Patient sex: F
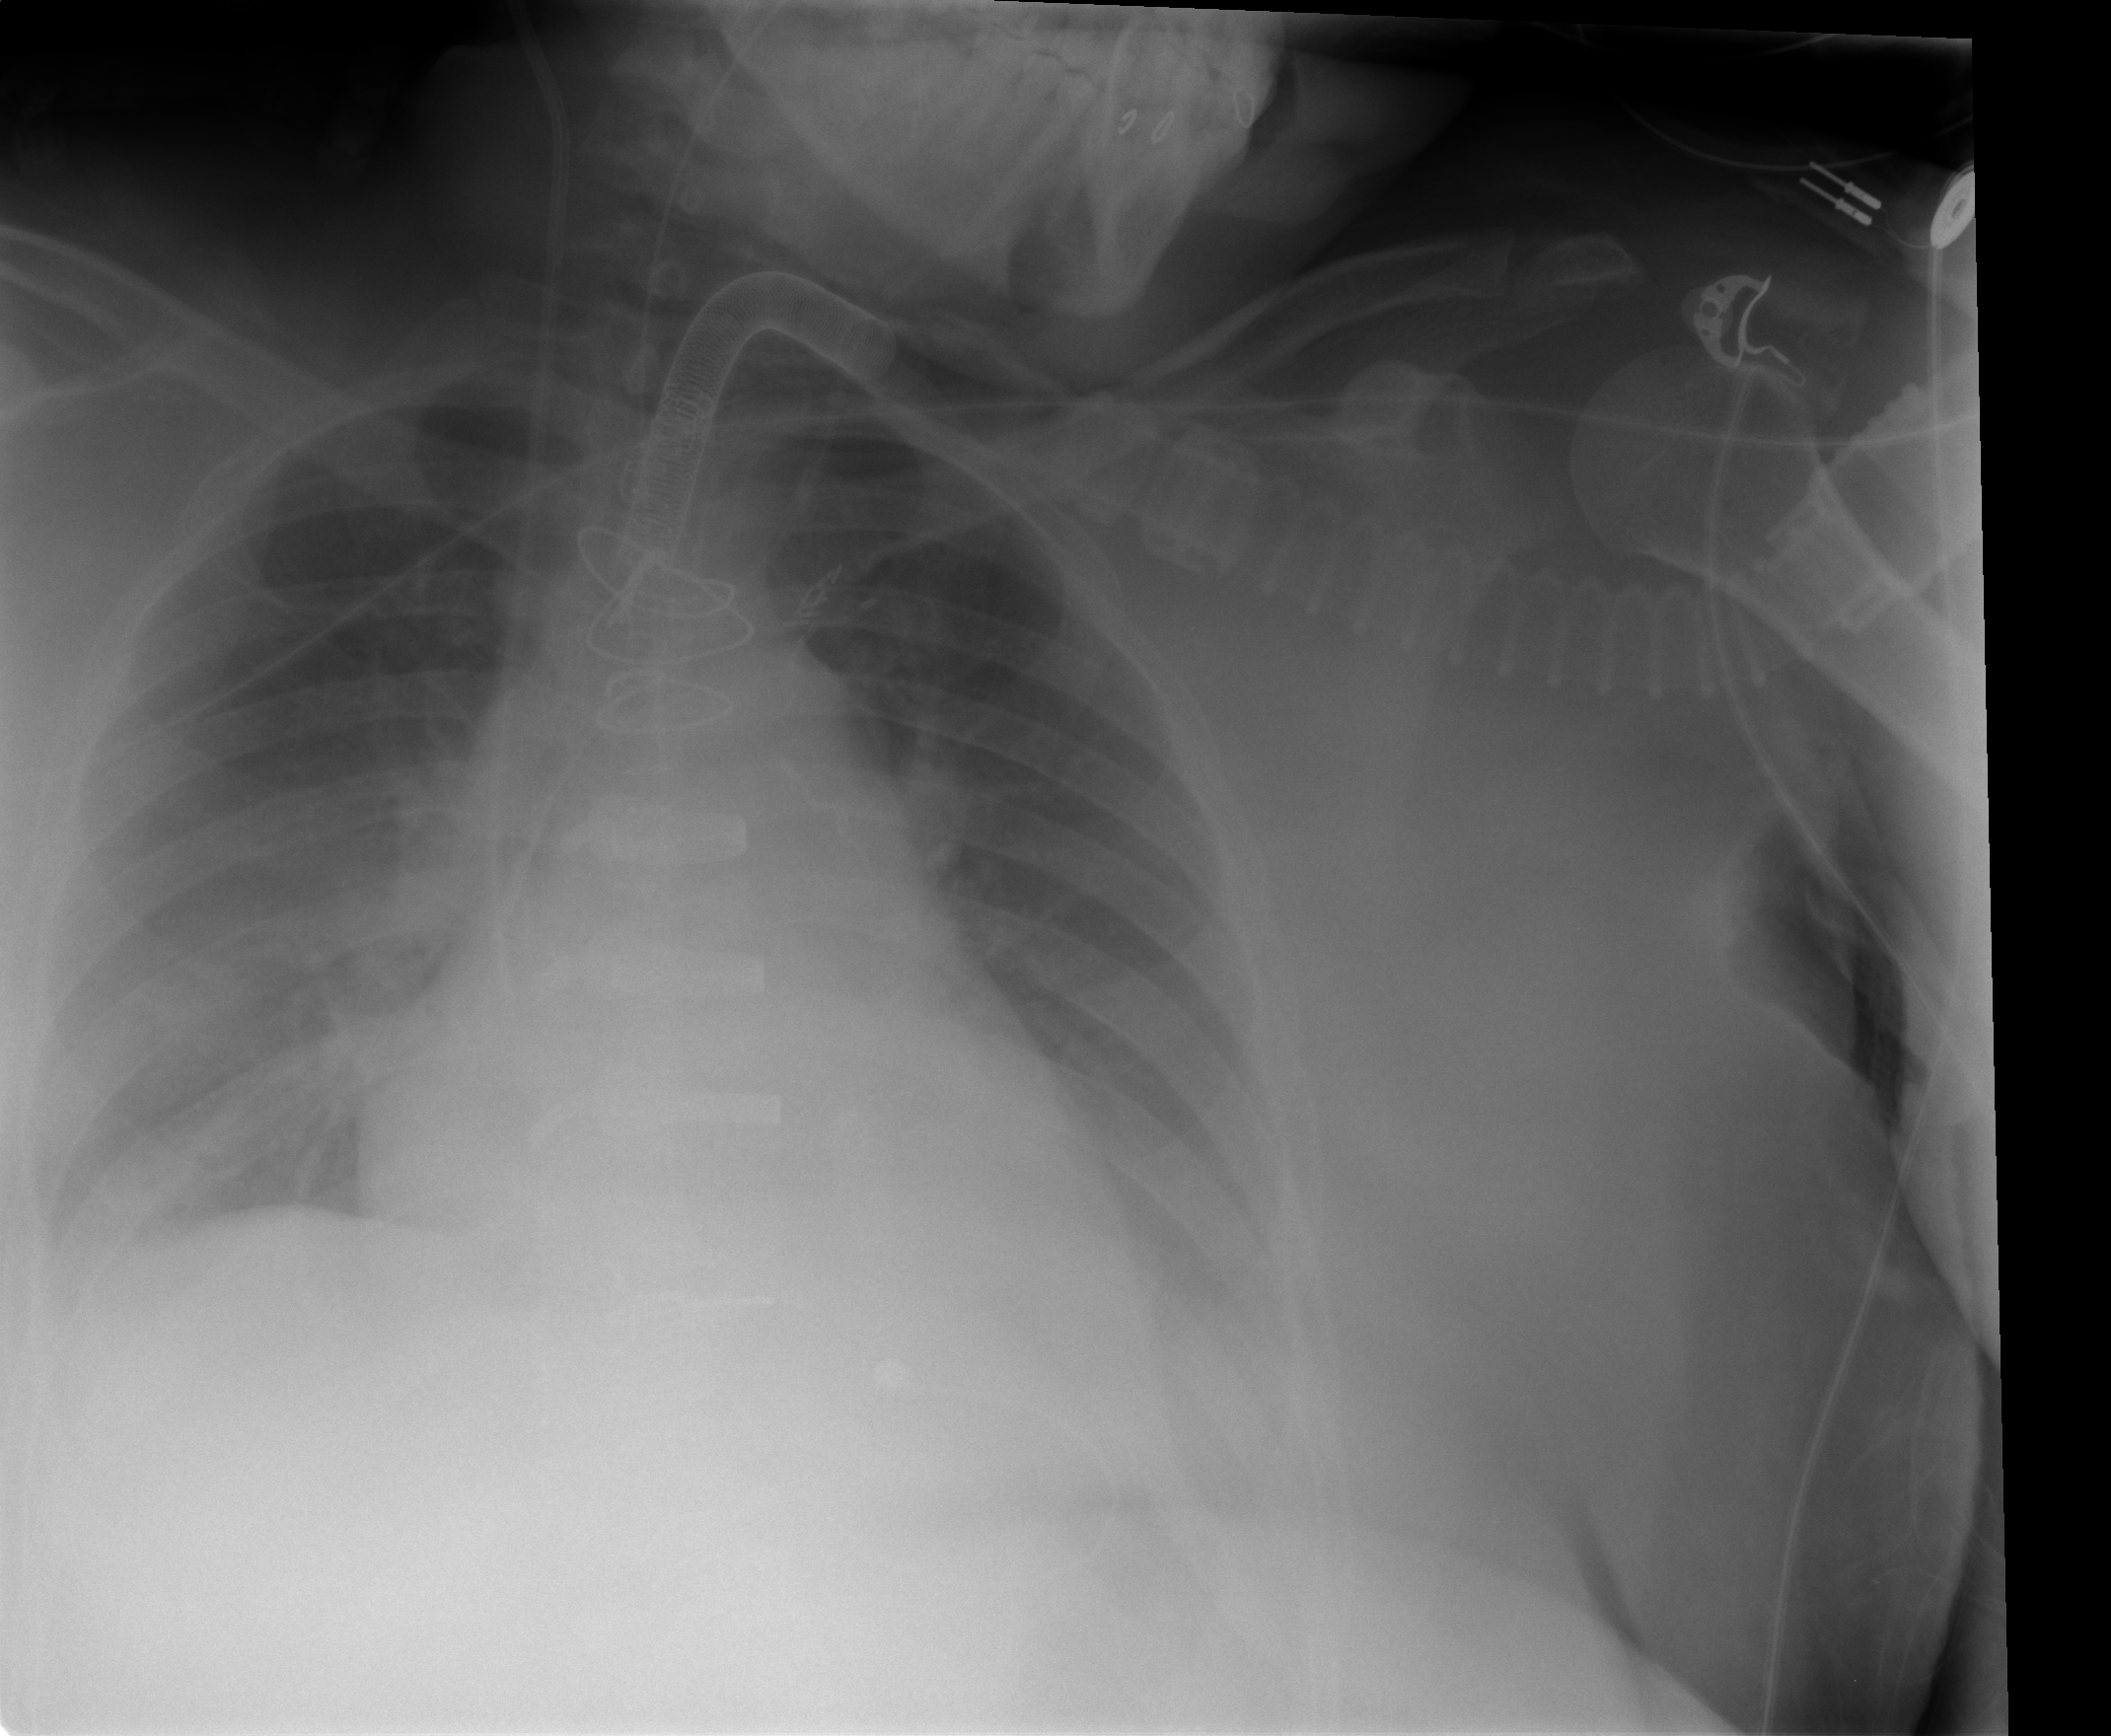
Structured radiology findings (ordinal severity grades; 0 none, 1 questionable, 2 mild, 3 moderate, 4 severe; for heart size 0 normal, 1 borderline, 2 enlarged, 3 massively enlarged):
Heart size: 1
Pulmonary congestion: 2
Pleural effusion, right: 2
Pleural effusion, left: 2
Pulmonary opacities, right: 2
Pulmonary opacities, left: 1
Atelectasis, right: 2
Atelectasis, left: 2